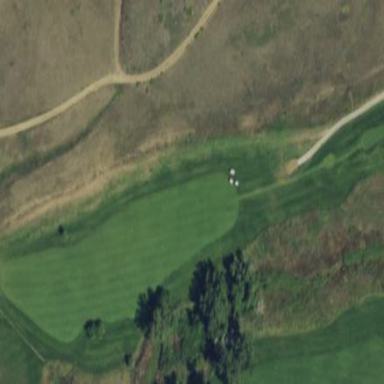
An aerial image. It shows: Rough area on grassy golf course.